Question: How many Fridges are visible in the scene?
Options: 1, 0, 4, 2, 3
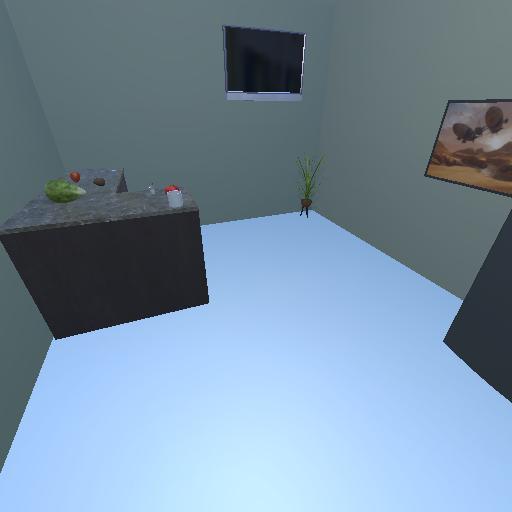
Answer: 1